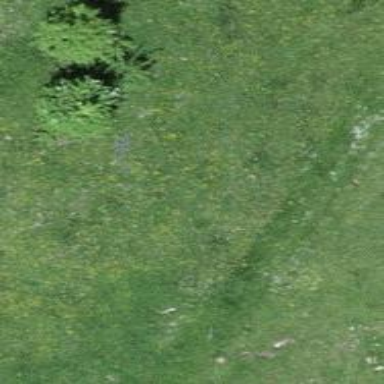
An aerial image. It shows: Grassy track with grade5 tracktype.